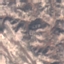
Land use / land cover class: HerbaceousVegetation